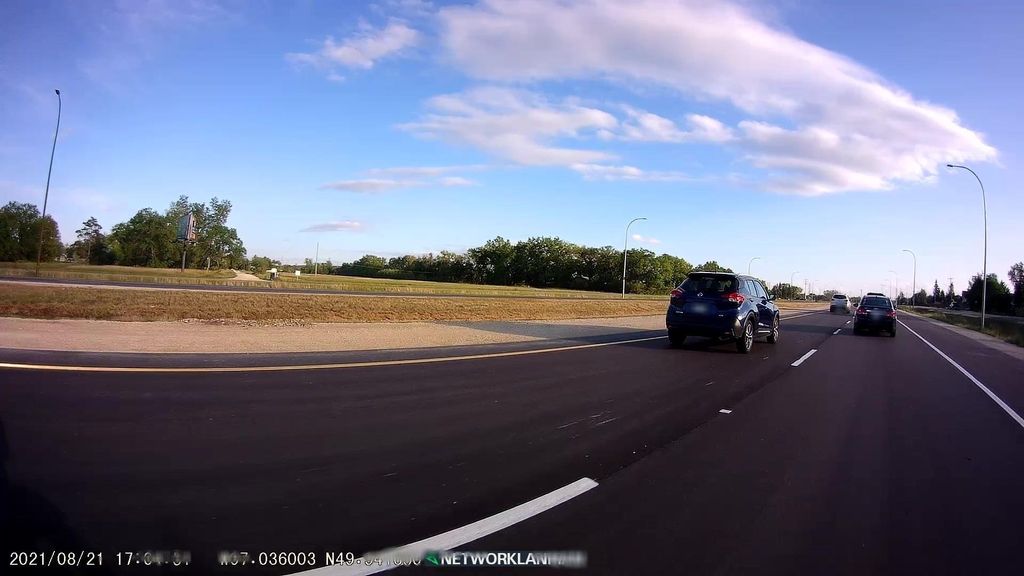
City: winnipeg